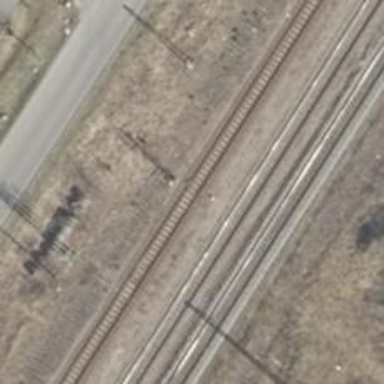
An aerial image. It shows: Railway signal.